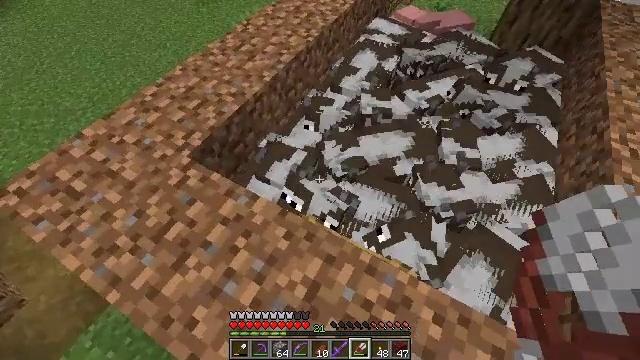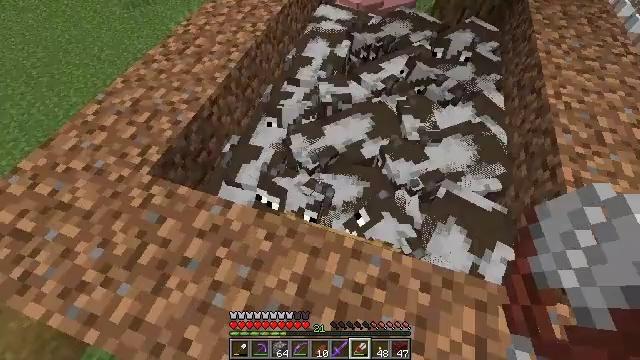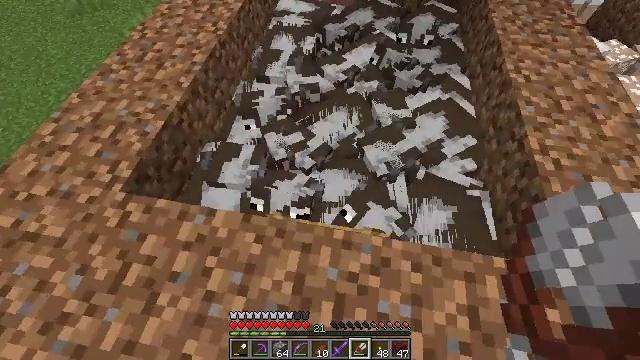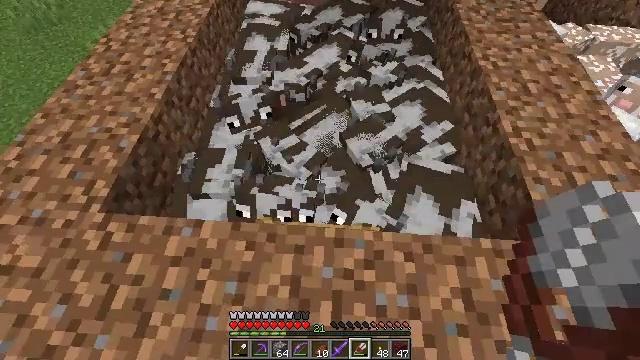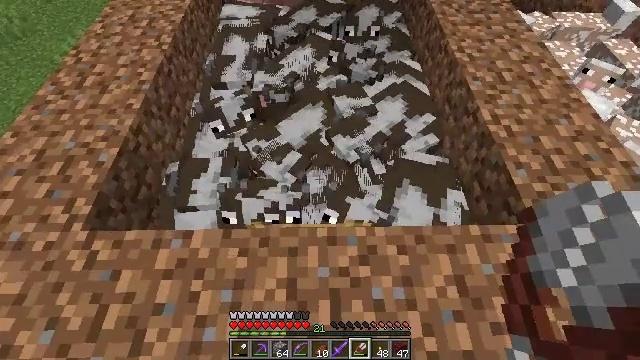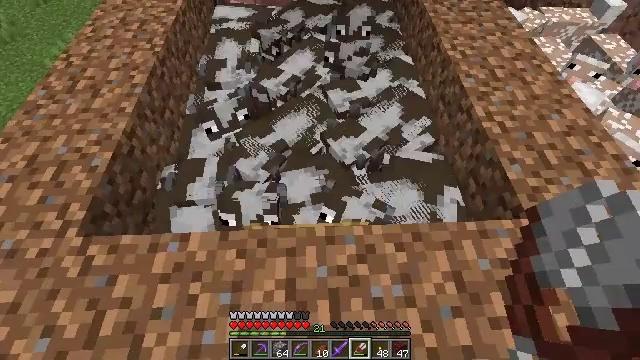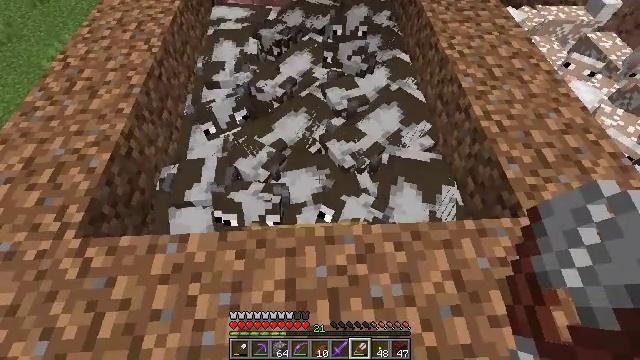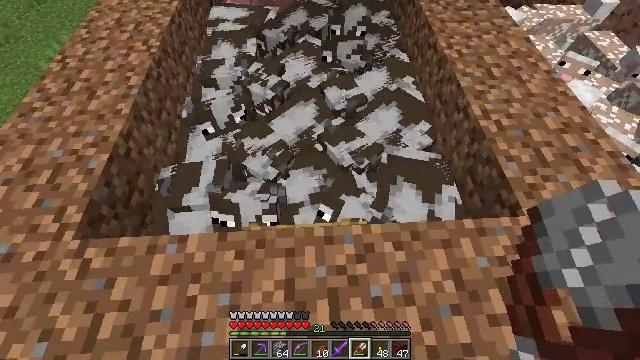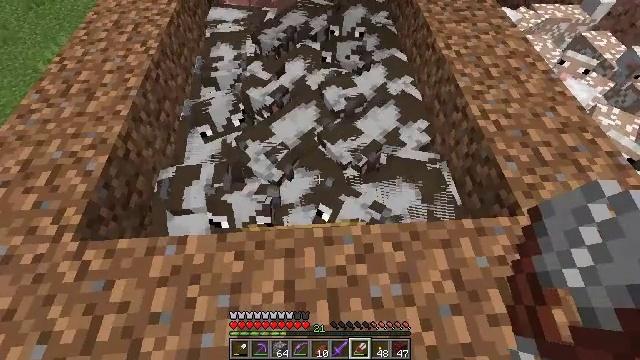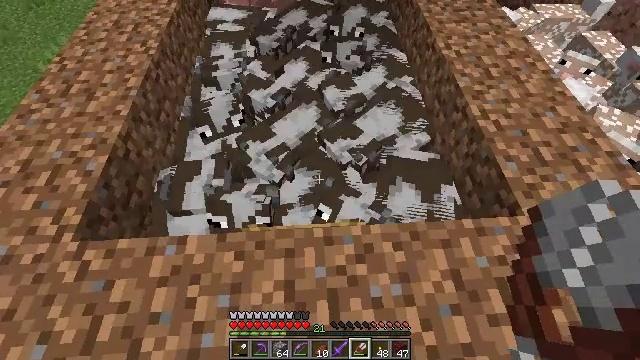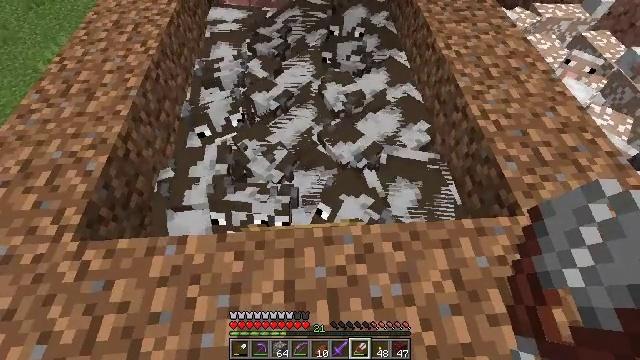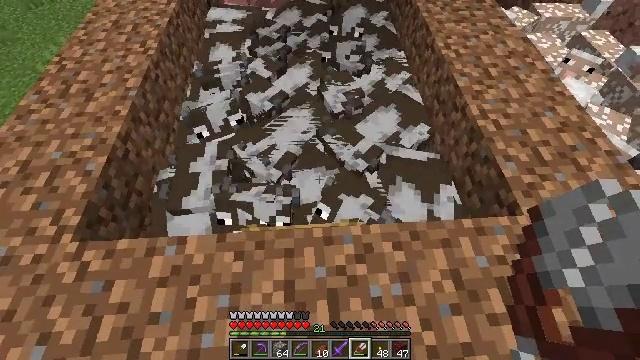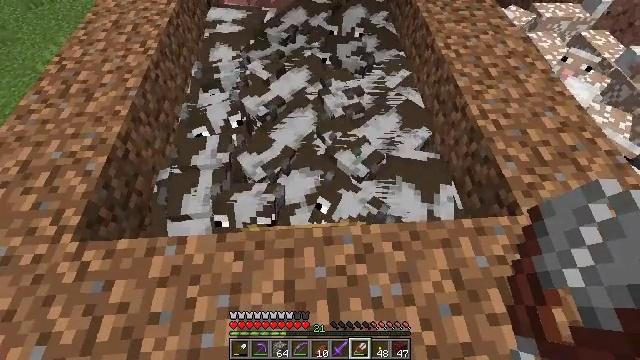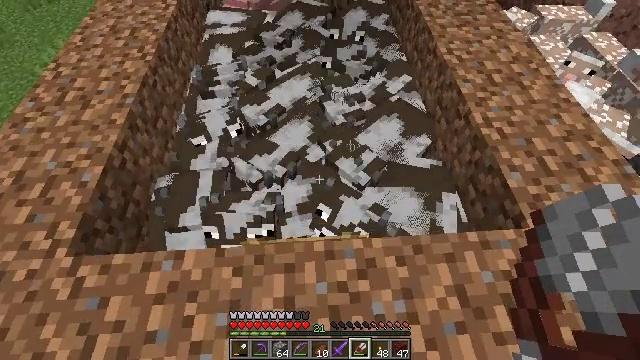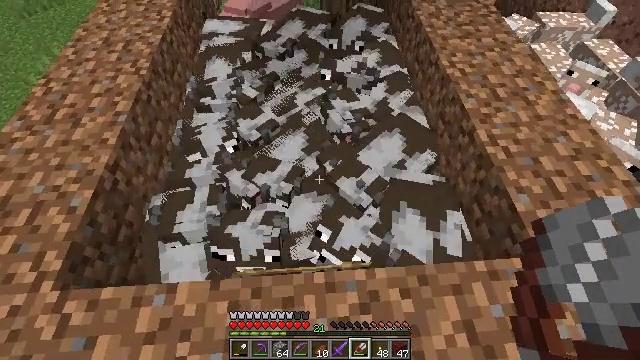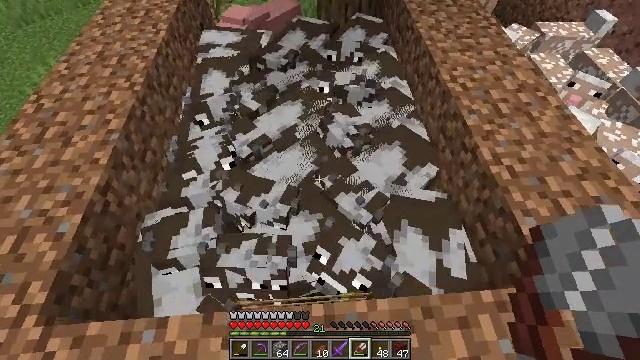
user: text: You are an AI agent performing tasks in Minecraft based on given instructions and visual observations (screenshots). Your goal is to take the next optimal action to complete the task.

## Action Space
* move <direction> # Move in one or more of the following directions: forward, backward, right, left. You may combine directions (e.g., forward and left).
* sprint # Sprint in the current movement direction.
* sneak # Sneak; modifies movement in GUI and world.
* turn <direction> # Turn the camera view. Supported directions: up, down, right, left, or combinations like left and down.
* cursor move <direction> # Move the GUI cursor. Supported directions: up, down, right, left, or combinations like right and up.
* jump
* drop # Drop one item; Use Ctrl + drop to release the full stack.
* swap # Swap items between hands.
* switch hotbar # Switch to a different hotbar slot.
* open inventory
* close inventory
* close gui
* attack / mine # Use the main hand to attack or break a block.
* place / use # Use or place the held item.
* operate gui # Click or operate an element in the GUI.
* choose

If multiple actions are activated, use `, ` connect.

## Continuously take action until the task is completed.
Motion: motion action
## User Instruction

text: Hunt animals.
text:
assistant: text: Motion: turn right and down
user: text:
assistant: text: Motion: turn right and down
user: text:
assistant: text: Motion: turn right
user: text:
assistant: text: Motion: turn right
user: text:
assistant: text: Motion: turn right
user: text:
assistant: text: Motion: no_op
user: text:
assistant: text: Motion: no_op
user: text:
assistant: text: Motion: no_op
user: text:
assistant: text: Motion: no_op
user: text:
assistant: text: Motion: no_op
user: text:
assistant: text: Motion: no_op
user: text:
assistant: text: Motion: no_op
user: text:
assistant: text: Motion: move forward
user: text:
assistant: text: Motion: move forward
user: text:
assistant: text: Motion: move forward
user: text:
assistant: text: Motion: no_op
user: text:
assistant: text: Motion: no_op
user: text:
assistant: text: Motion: no_op
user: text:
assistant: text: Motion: no_op
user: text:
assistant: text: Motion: no_op
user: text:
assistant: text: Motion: no_op
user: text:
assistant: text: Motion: no_op
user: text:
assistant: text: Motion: no_op
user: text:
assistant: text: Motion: no_op
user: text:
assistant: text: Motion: no_op
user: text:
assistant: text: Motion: no_op
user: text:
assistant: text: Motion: no_op
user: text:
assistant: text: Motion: no_op
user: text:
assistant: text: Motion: no_op
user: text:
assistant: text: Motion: no_op